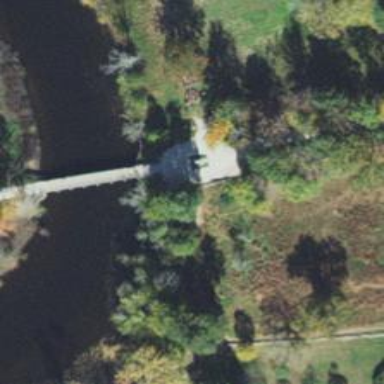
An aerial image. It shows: Path leading to truss bridge.